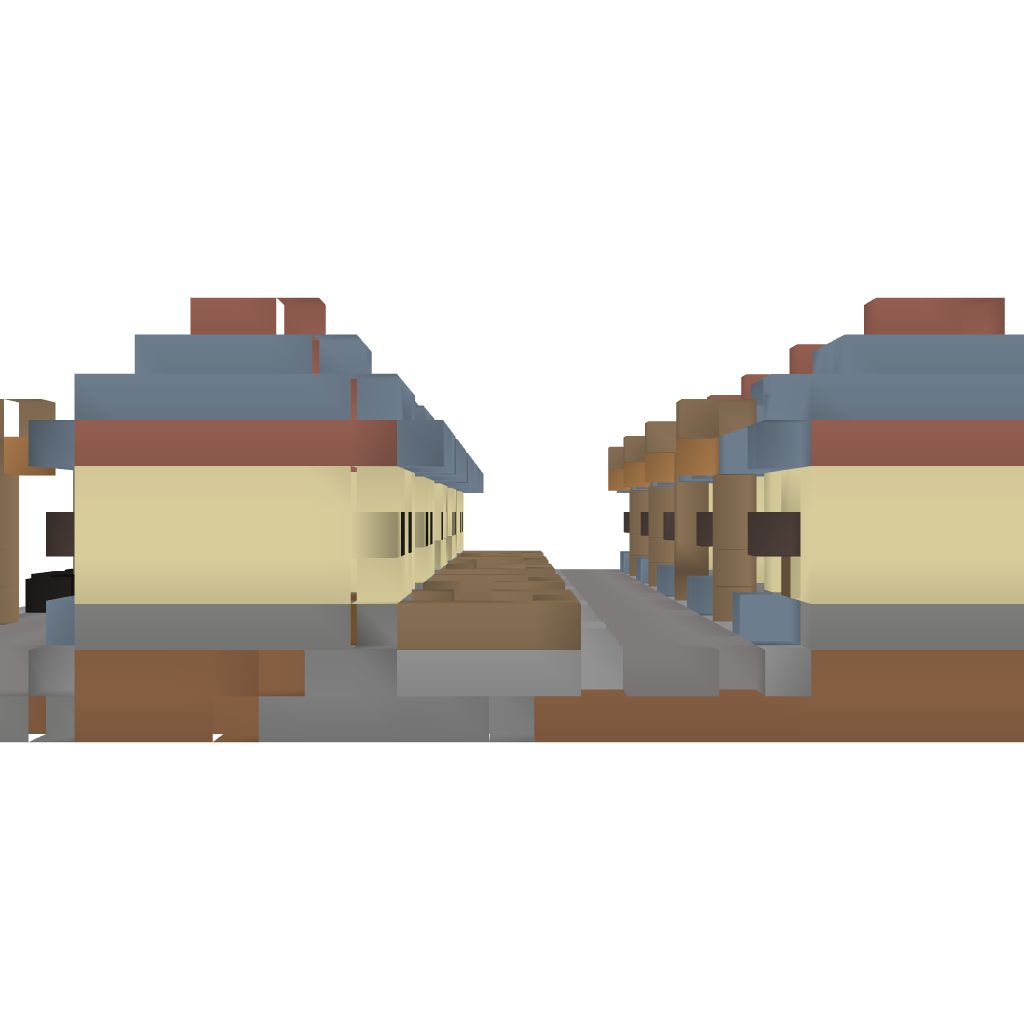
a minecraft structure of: Ten Small Houses